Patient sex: M
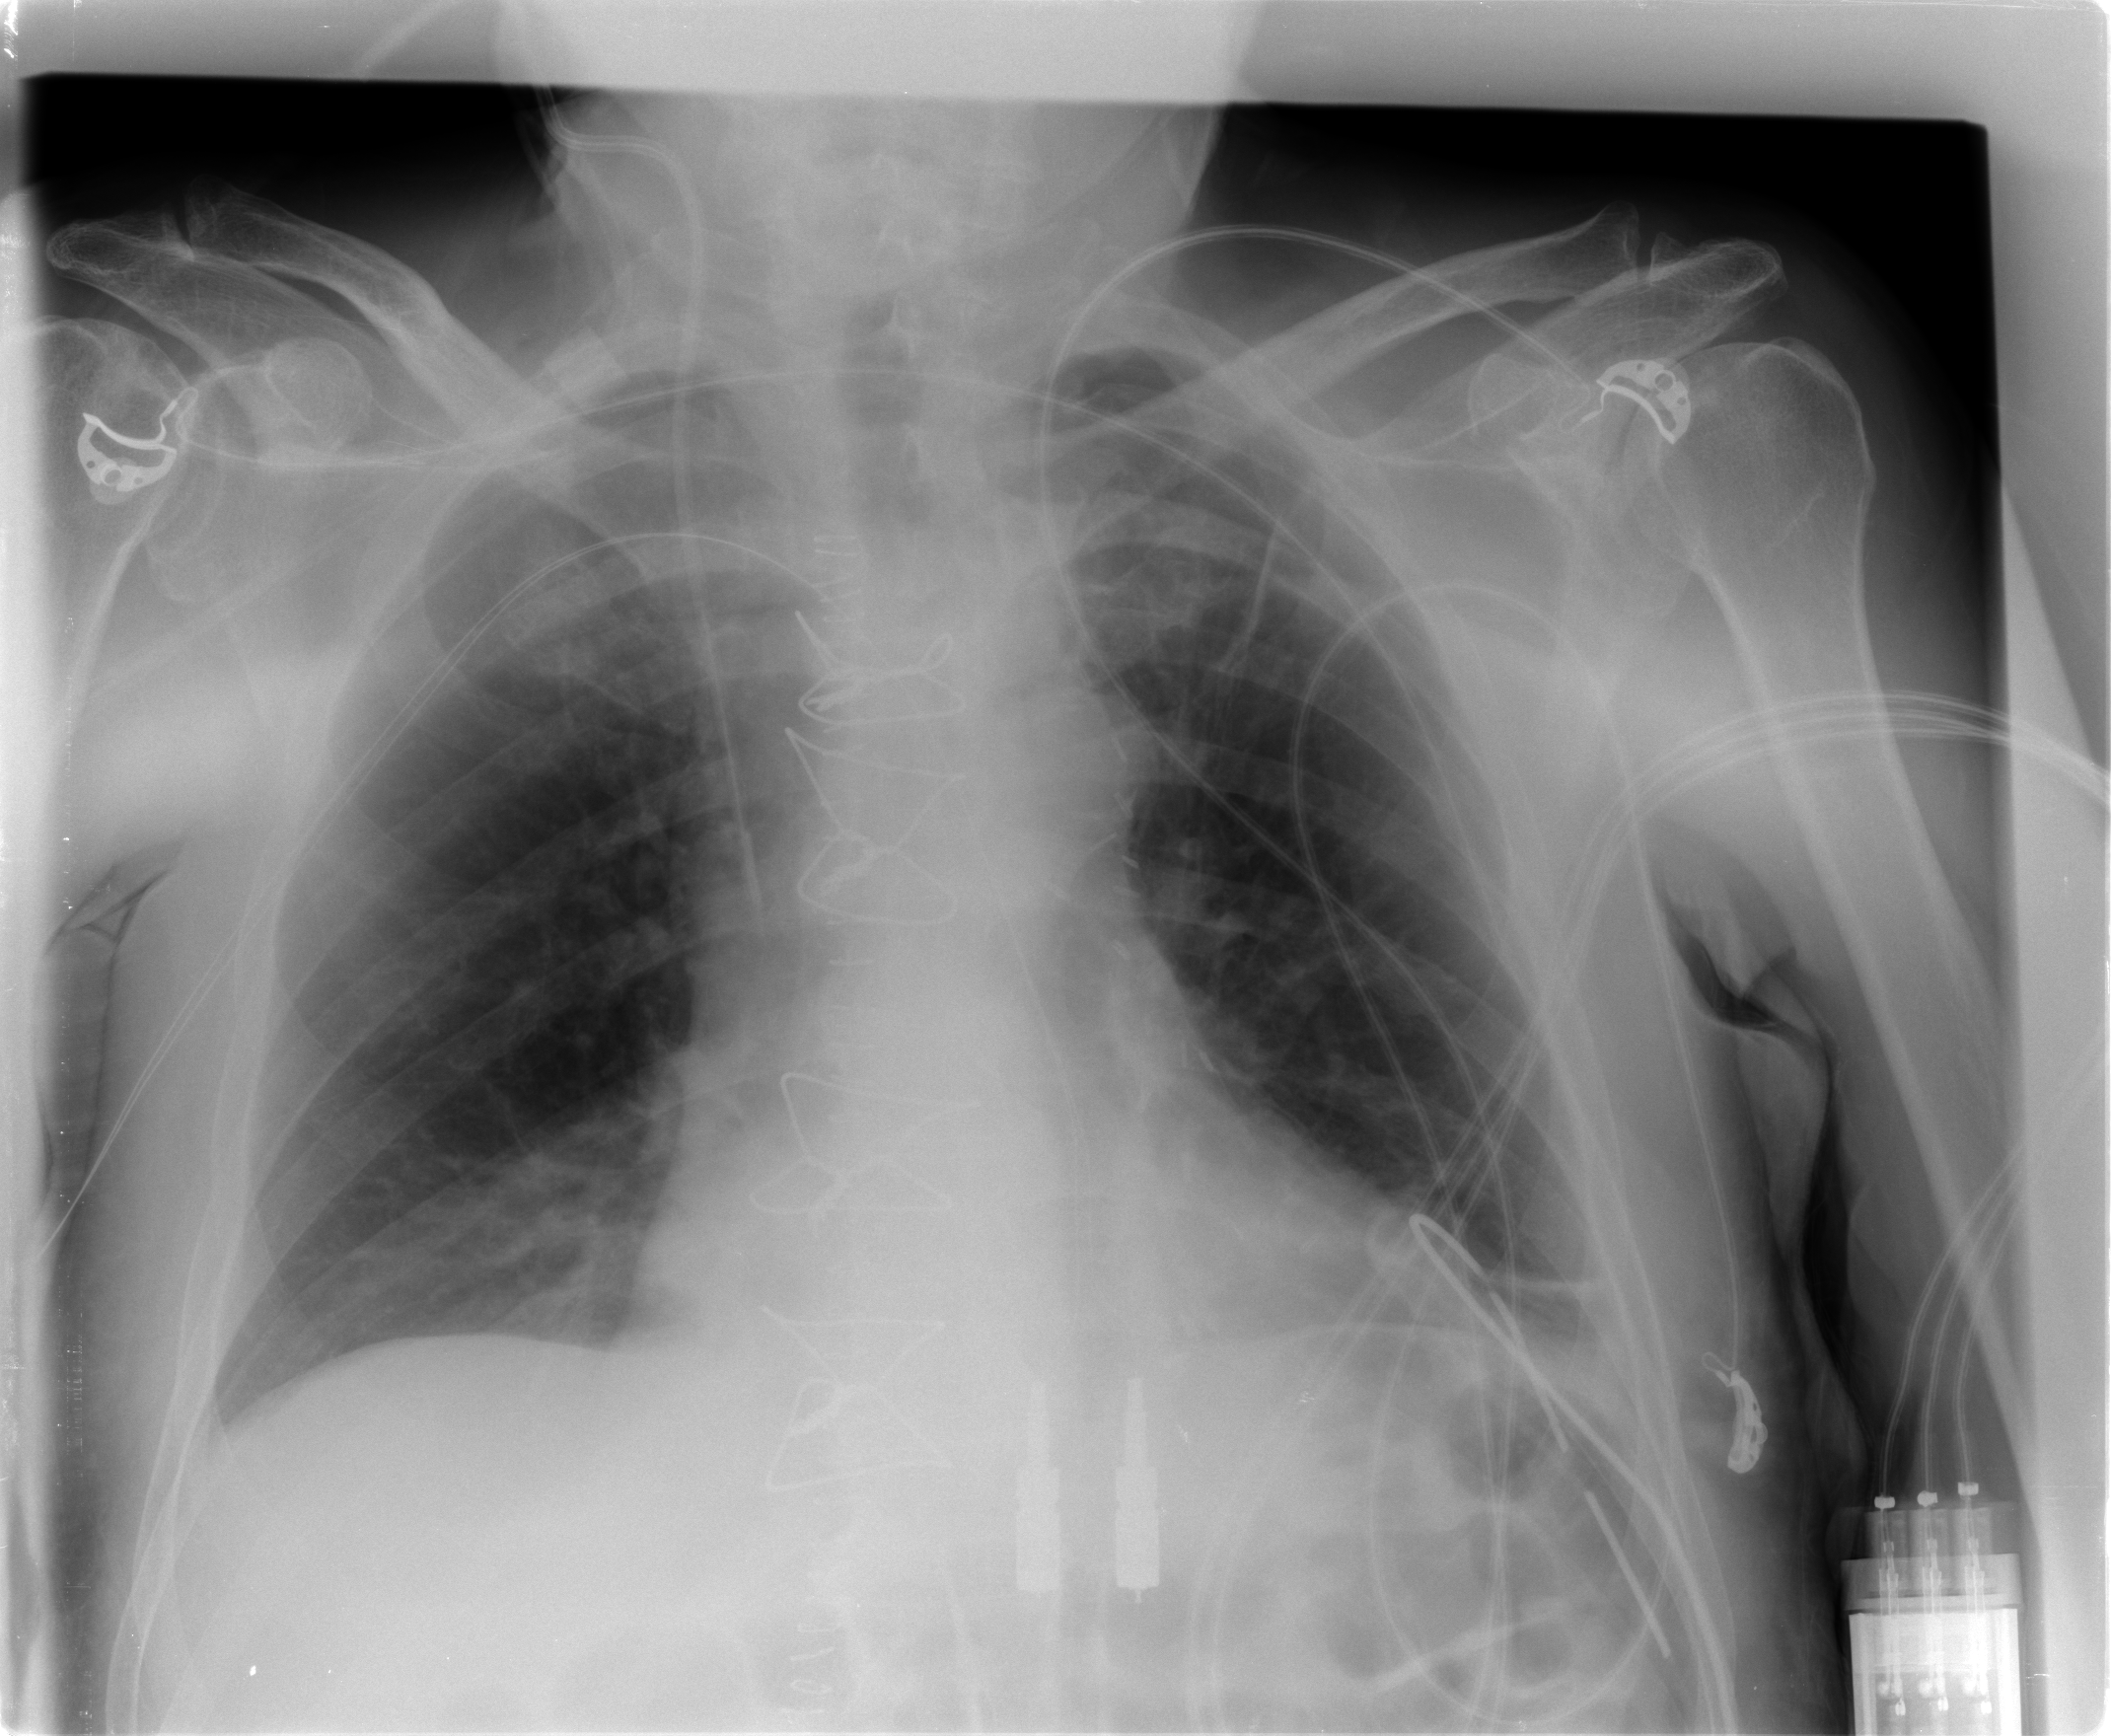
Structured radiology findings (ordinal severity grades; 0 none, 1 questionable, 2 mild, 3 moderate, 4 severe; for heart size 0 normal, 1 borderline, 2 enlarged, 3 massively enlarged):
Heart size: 1
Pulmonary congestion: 1
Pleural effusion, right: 0
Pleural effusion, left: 0
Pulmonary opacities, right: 2
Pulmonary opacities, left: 0
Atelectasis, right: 2
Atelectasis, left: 2